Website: bh-photo
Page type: address-validator
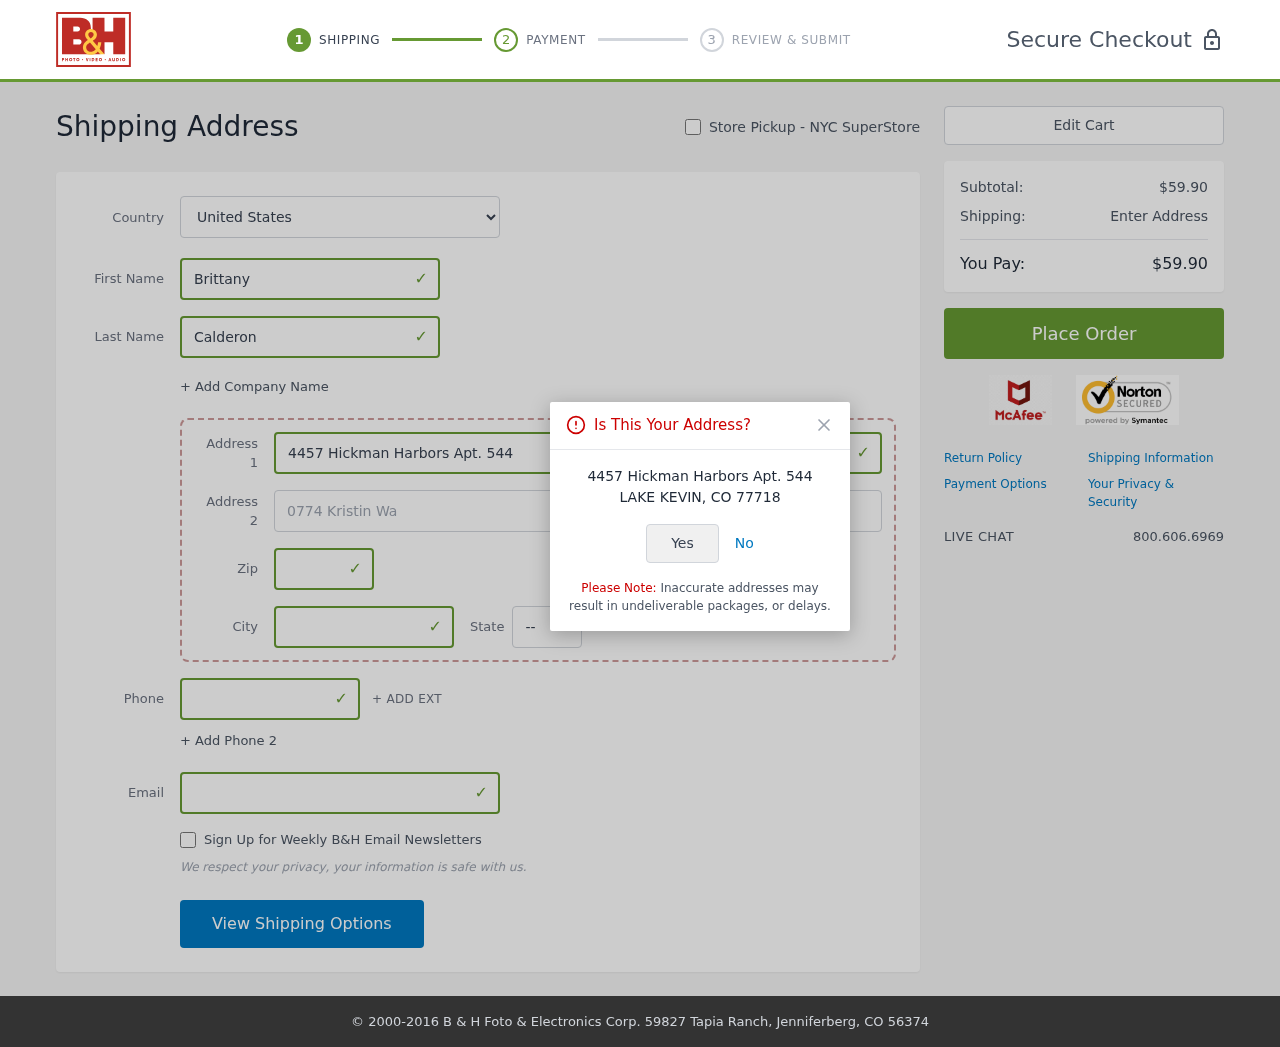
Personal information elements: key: PII_CITY
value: Lake Kevin
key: PII_COUNTRY
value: United States
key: PII_EMAIL
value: brittany.calderon@yahoo.com
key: PII_FIRSTNAME
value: Brittany
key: PII_LASTNAME
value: Calderon
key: PII_PHONE
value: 7312457471
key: PII_POSTCODE
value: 77718
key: PII_STATE_ABBR
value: CO
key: PII_STREET
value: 4457 Hickman Harbors Apt. 544
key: PII_STREET2
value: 0774 Kristin Way Apt. 263
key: PII_CITY_CONFIRM
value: LAKE KEVIN
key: PII_POSTCODE_FULL
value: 77718
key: PII_POSTCODE_NUMERIC
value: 77718
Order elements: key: ORDER_SUBTOTAL
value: $59.90
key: ORDER_TOTAL
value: $59.90